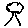
Label: tree